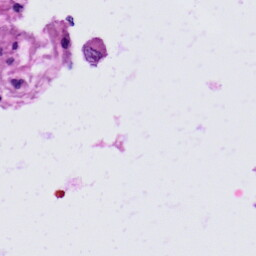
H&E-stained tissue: Skin